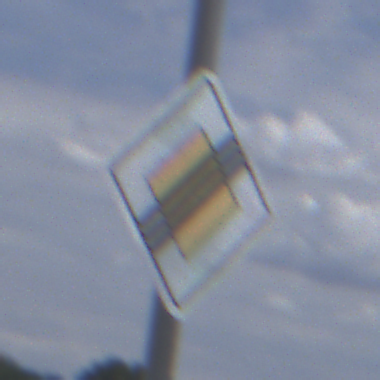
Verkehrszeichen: EndeVorfahrtsstrasse
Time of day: Midday
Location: Outdoor (Nature)
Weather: PartlyCloudy
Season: NotSpecified
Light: Natural